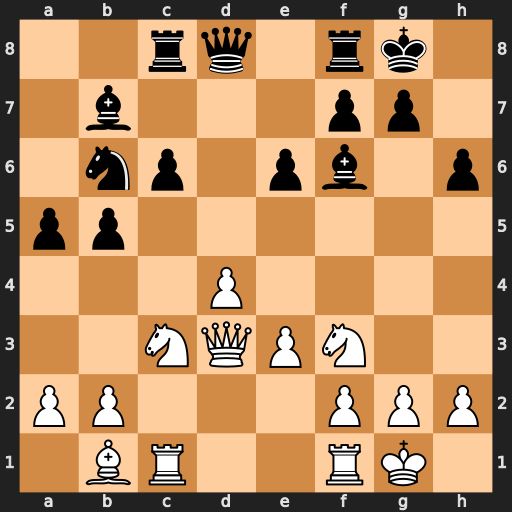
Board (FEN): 2rq1rk1/1b3pp1/1np1pb1p/pp6/3P4/2NQPN2/PP3PPP/1BR2RK1
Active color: w
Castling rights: -
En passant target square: -
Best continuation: Qh7#